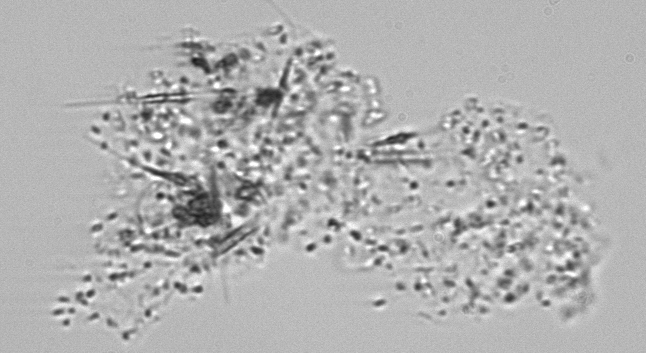
Label: Phaeocystis_debris